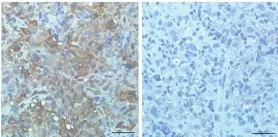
Imatinib could inhibit MAPK and PI3K/AKT pathways in vitro. (F) Total proteins were collected from the treated DH82 cells, and Western blot analyses for the expression of p-AKT, AKT, p-JNK, JNK, p-ERK, and ERK were performed. GAPDH was used as a loading control. Data were obtained from three independent experiments. ***
p < 0.001 vs. Each control group.
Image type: pathology (immunostaining)